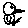
Label: bird